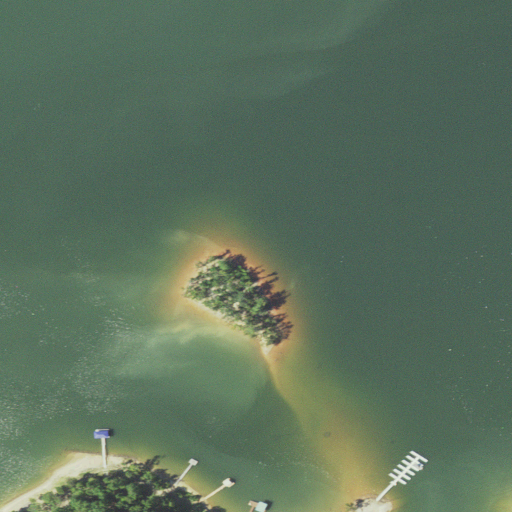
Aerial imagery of island in Virginia named Cooper Island containing open water and mixed forest